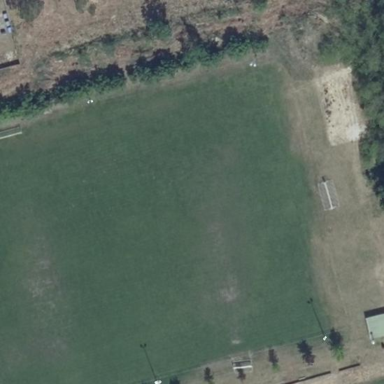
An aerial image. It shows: Soccer pitch for leisure land activities.